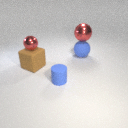
large brown rubber cube below small red metal sphere